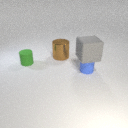
small blue rubber cylinder to the right of small green rubber cylinder